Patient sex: M
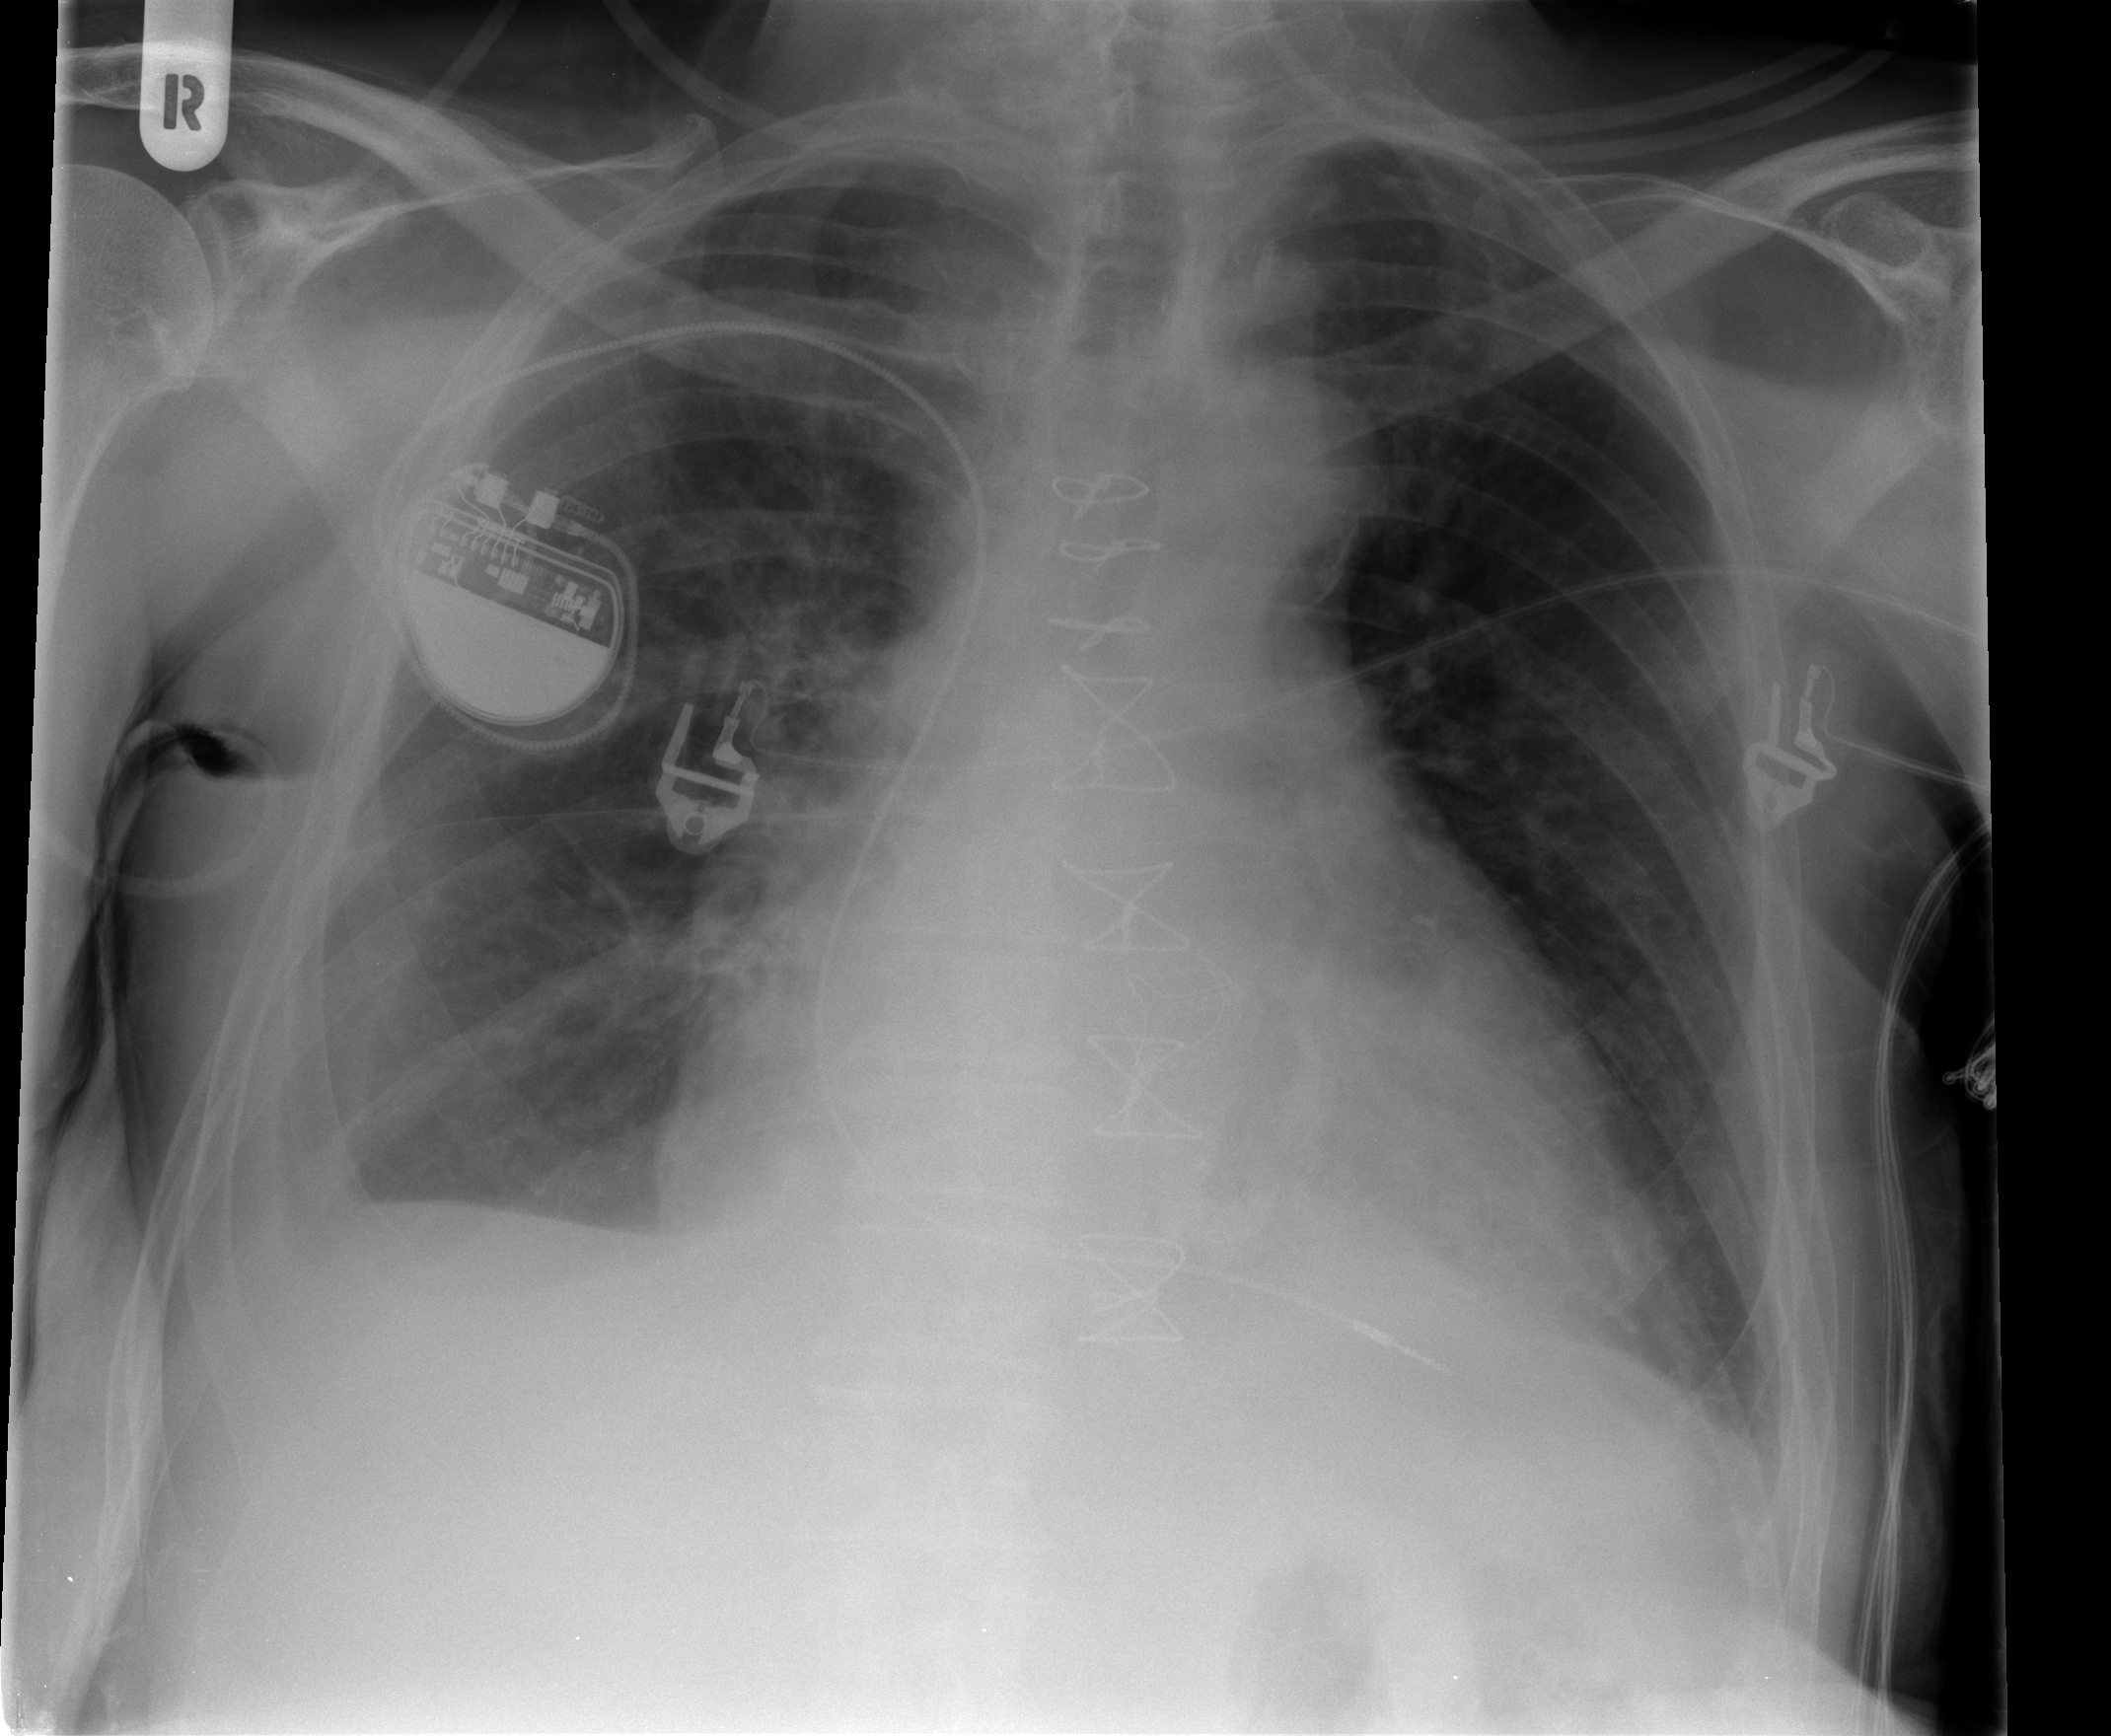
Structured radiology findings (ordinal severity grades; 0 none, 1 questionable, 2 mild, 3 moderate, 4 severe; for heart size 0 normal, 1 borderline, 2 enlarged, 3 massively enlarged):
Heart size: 2
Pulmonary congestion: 0
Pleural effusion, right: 2
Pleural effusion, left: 0
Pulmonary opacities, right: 1
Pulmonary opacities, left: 0
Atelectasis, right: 2
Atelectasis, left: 2